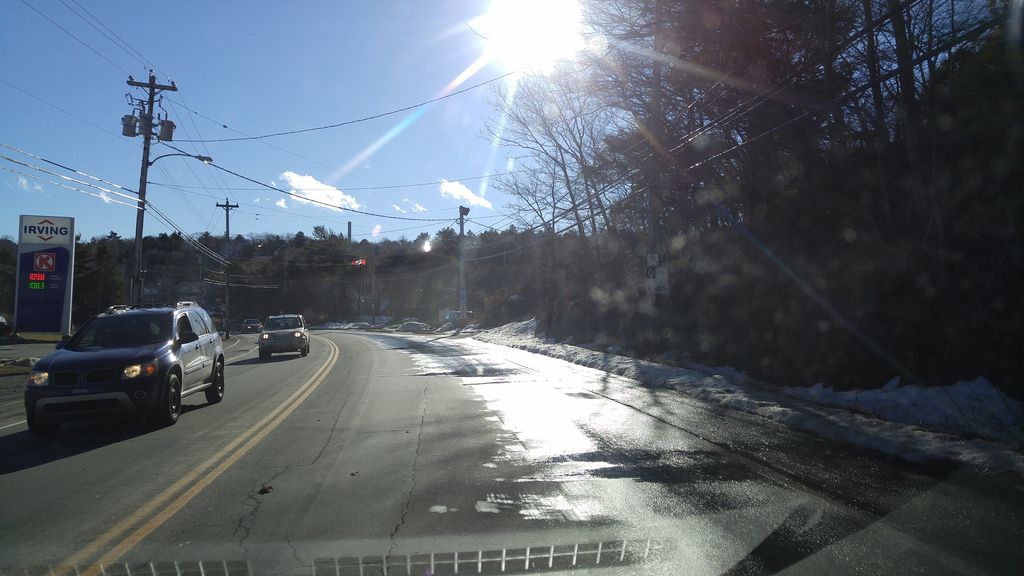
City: halifax